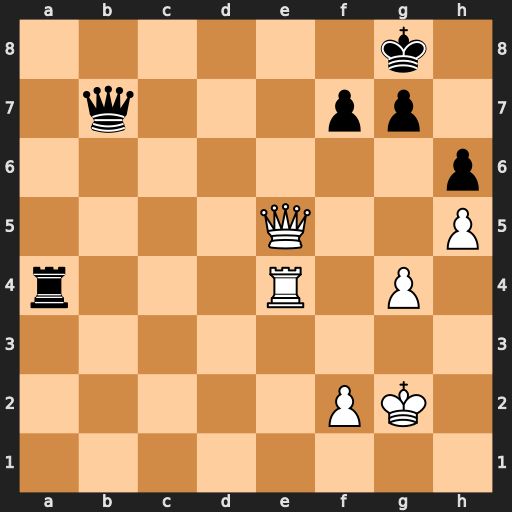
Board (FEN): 6k1/1q3pp1/7p/4Q2P/r3R1P1/8/5PK1/8
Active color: w
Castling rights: -
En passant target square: -
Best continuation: Qe8+ Kh7 Qxa4